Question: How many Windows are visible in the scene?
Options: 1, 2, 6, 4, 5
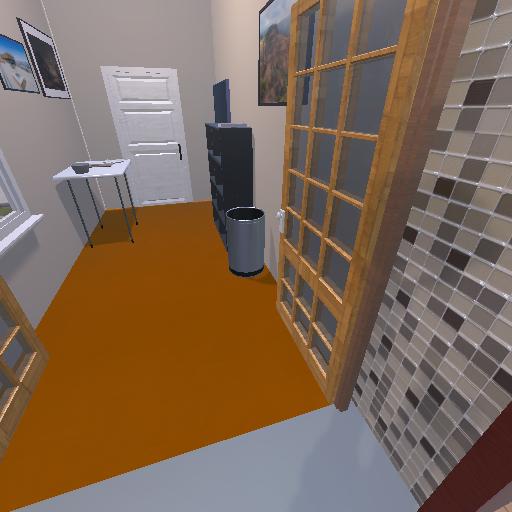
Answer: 1